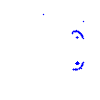
Particle: pion